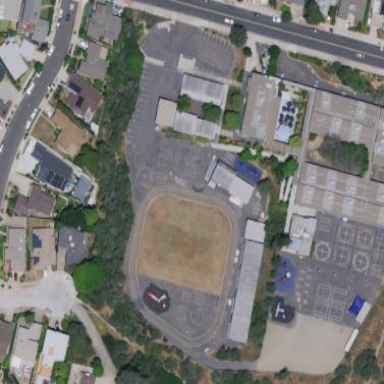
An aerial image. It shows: School.